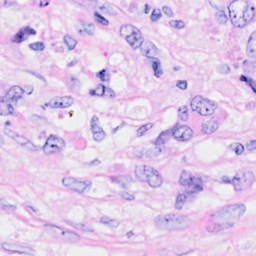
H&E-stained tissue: Breast